Question: I have a problem in the Android Emulator, I render a texture cube with gles 1 and in the borders show the back faces:

My depth test setup is :
'''
public void onSurfaceCreated(GL10 gl, EGLConfig config) {
gl.glClearColor(0.0f, 0.0f, 0.0f, 1.0f); // Set color's clear-value to black
gl.glClearDepthf(1.0f); // Set depth's clear-value to farthest
gl.glEnable(GL10.GL_DEPTH_TEST); // Enables depth-buffer for hidden surface removal
gl.glDepthFunc(GL10.GL_LEQUAL); // The type of depth testing to do
gl.glHint(GL10.GL_PERSPECTIVE_CORRECTION_HINT, GL10.GL_NICEST); // nice perspective view
gl.glShadeModel(GL10.GL_SMOOTH); // Enable smooth shading of color
gl.glDisable(GL10.GL_DITHER); // Disable dithering for better performance
'''
And my perspective:
'''
public void onSurfaceChanged(GL10 gl, int width, int height) {
if (height == 0) height = 1; // To prevent divide by zero
float aspect = (float)width / height;
// Set the viewport (display area) to cover the entire window
gl.glViewport(0, 0, width, height);
// Setup perspective projection, with aspect ratio matches viewport
gl.glMatrixMode(GL10.GL_PROJECTION); // Select projection matrix
gl.glLoadIdentity(); // Reset projection matrix
// Use perspective projection
GLU.gluPerspective(gl, 45, aspect, 0.1f, 1000.f);
gl.glMatrixMode(GL10.GL_MODELVIEW); // Select model-view matrix
gl.glLoadIdentity(); // Reset
// You OpenGL|ES display re-sizing code here
// ......
}
'''
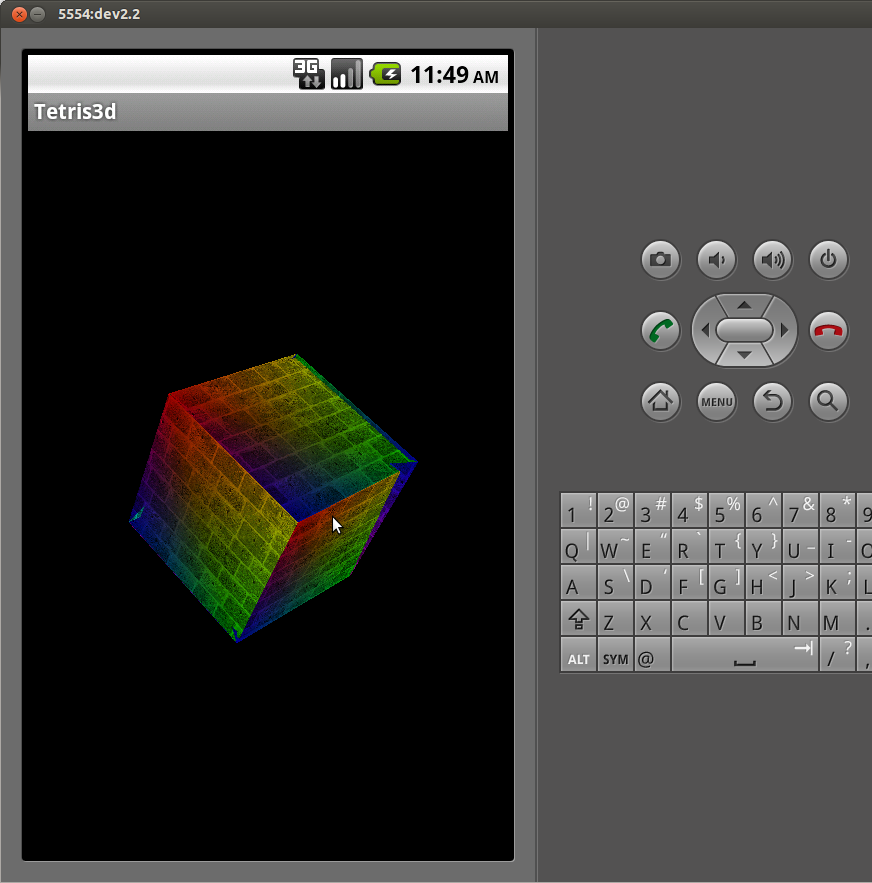
Answer: It looks like you may not have enough precision in your depth buffer, so the faces are somewhat overlapping.
I would recommend to reduce your depth range if possible, either increase the near plane (say to 1), reduce the far plane. The farther apart the planes are the less precision you get for the existing range.